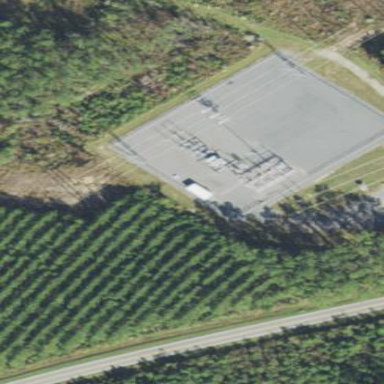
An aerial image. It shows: Distribution power substation secured by fence.